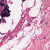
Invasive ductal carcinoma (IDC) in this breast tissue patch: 0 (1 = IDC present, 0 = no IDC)